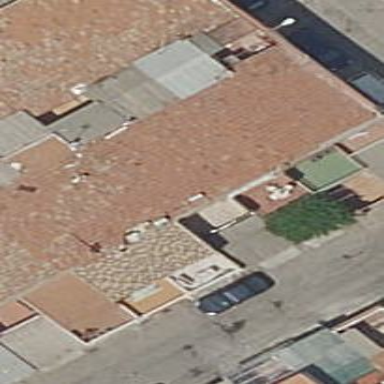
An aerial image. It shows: Terrace building.